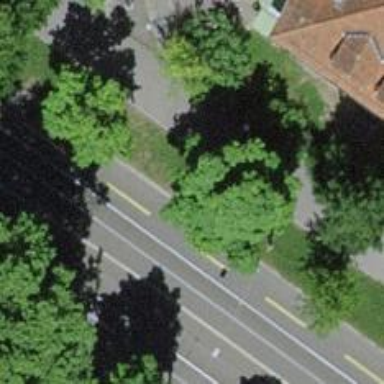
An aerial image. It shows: Tree-lined avenue.